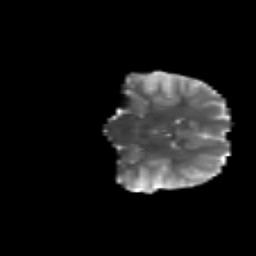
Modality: T2w
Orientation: coronal
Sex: female
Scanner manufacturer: siemens
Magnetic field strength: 3 T
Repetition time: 5 s
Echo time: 0.071 s